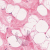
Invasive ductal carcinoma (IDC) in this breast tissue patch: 0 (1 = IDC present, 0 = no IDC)